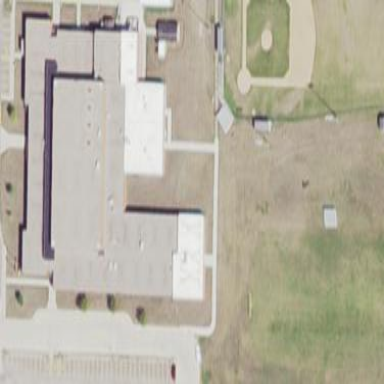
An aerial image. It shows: School building.